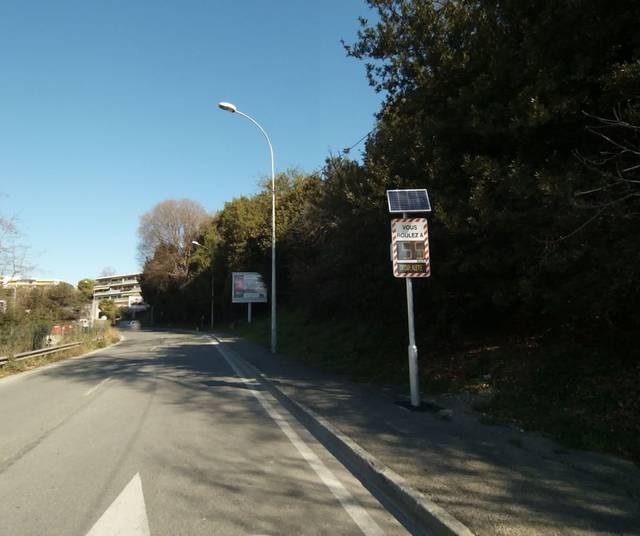
Region: France
Coordinates: 43.589, 7.11